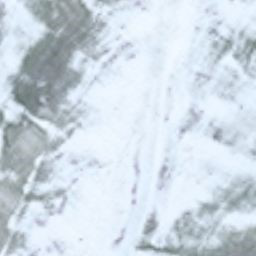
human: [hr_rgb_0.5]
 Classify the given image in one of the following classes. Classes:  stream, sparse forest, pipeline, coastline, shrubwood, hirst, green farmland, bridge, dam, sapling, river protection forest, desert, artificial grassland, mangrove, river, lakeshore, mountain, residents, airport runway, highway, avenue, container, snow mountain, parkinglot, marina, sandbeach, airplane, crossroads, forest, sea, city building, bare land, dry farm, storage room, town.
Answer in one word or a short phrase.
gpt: snow mountain